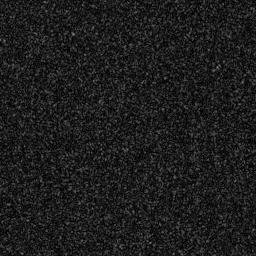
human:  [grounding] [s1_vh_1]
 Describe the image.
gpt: In the satellite image, there is  <ref>1 medium ship </ref> <box>[[0, 59, 6, 78, 0]]</box> located at left,  <ref>1 medium ship </ref> <box>[[49, 0, 57, 14, 0]]</box> located at top,  <ref>2 medium ship </ref> <box>[[49, 83, 57, 99, 0], [63, 86, 72, 99, 0]]</box> located at bottom,  <ref>1 medium ship </ref> <box>[[89, 85, 97, 99, 0]]</box> located at bottom right.